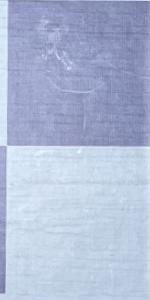
Label: Empty